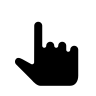
Cursor type: pointer
OS/theme: linux-notwaita
Variant: black